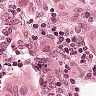
Metastatic tissue present: yes